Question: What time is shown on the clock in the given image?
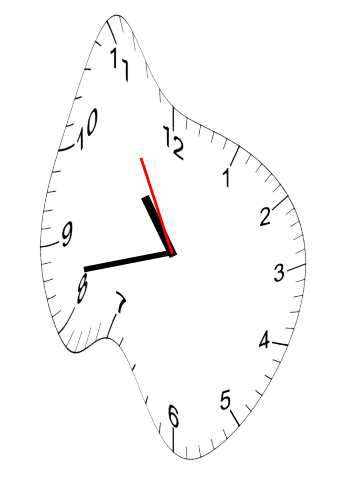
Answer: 10:42:55